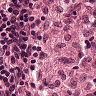
Metastatic tissue present: no